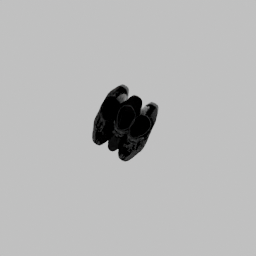
Label: people